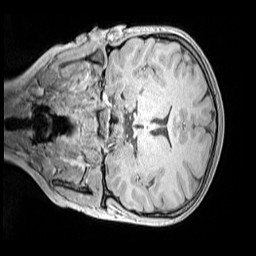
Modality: MP2RAGE
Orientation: coronal
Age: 11
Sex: female
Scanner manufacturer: siemens
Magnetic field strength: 3 T
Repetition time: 4 s
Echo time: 0.00299 s